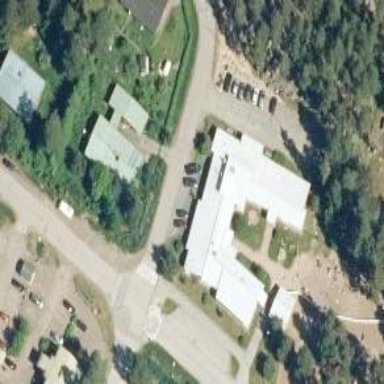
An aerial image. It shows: Kindergarten.